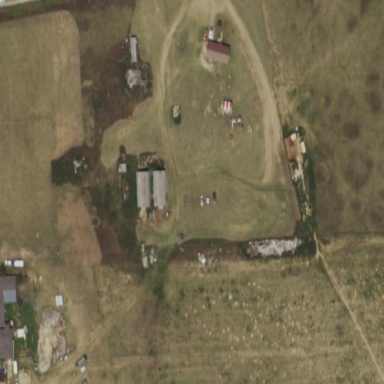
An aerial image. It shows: Farmyard area.